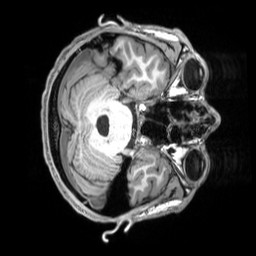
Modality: T1w
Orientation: axial
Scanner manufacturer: siemens
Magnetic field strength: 3 T
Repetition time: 2.5 s
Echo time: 0.00343 s